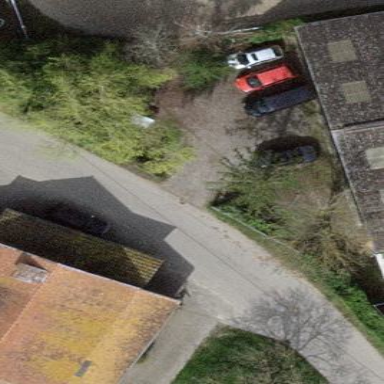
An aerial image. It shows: Parking area.